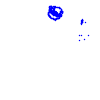
Particle: pion